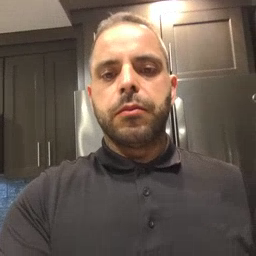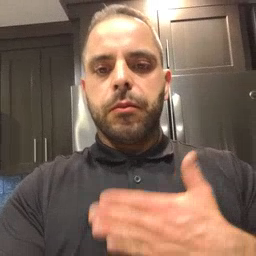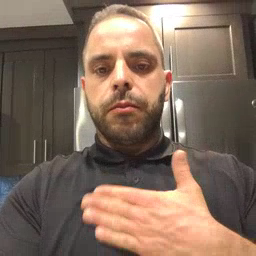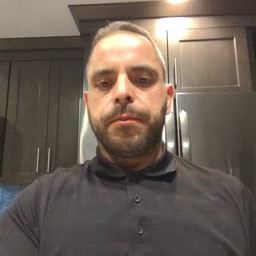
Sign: happy